Aerial crown-view tile of a tropical tree (Barro Colorado Island, Panama), acquired 20250818:
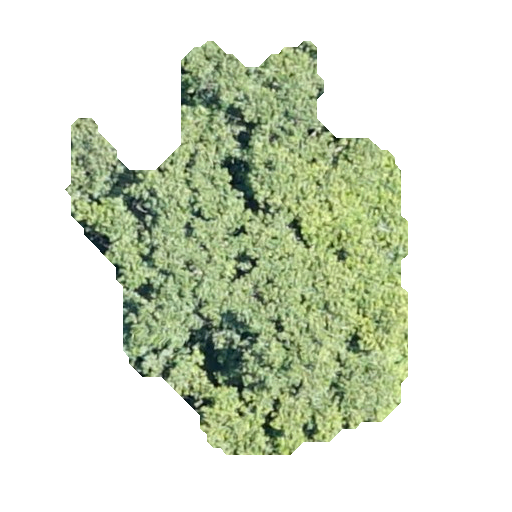
Species: Luehea seemannii
GBIF accepted scientific name: Luehea seemannii
Crown area: 136.228 m²